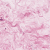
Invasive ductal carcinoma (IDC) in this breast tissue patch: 0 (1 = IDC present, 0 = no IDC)